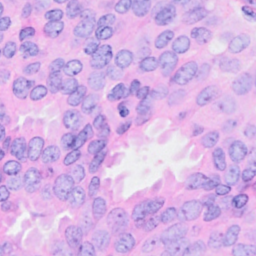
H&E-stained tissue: Breast